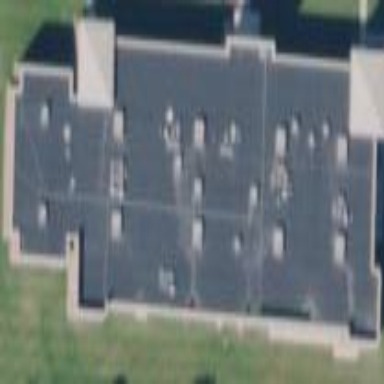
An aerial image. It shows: Commercial building.